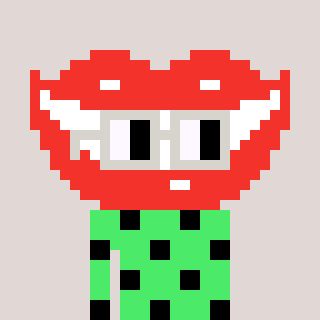
a pixel art character with square light gray glasses, a smile-shaped head and a teal-colored body on a warm background